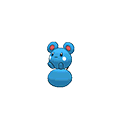
Pok\u00e9mon: azurill